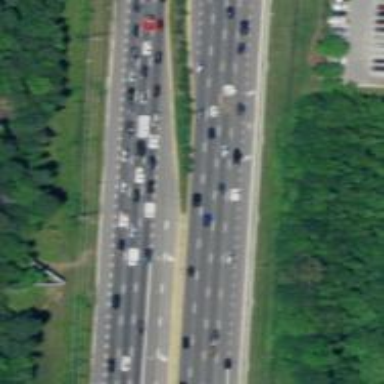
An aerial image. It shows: This image shows trunk highway that functions as expressway.